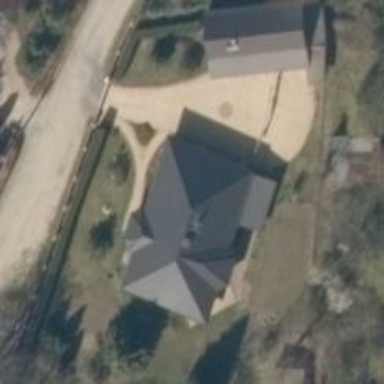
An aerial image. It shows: Simple house.